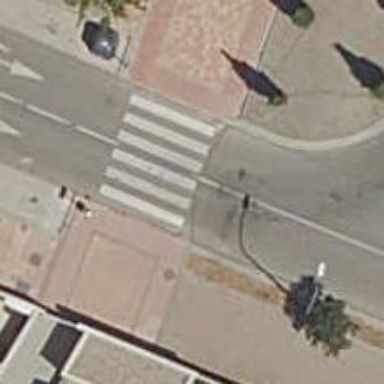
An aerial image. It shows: Uncontrolled road crossing.